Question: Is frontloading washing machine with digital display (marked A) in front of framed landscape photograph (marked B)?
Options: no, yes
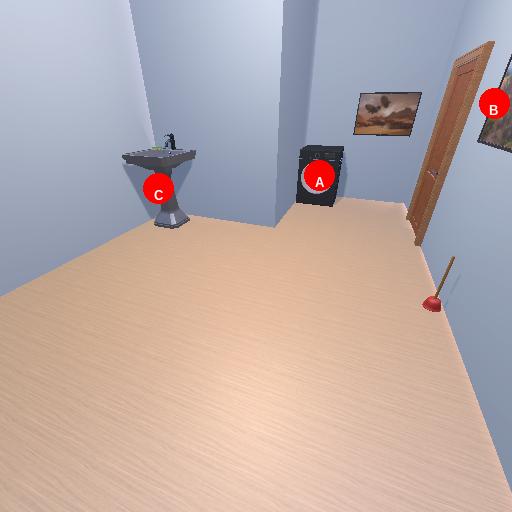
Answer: no